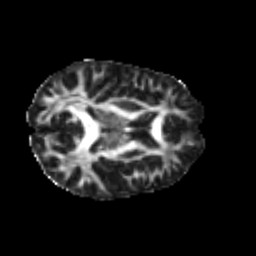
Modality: FA
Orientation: axial
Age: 29
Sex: male
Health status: healthy